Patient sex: F
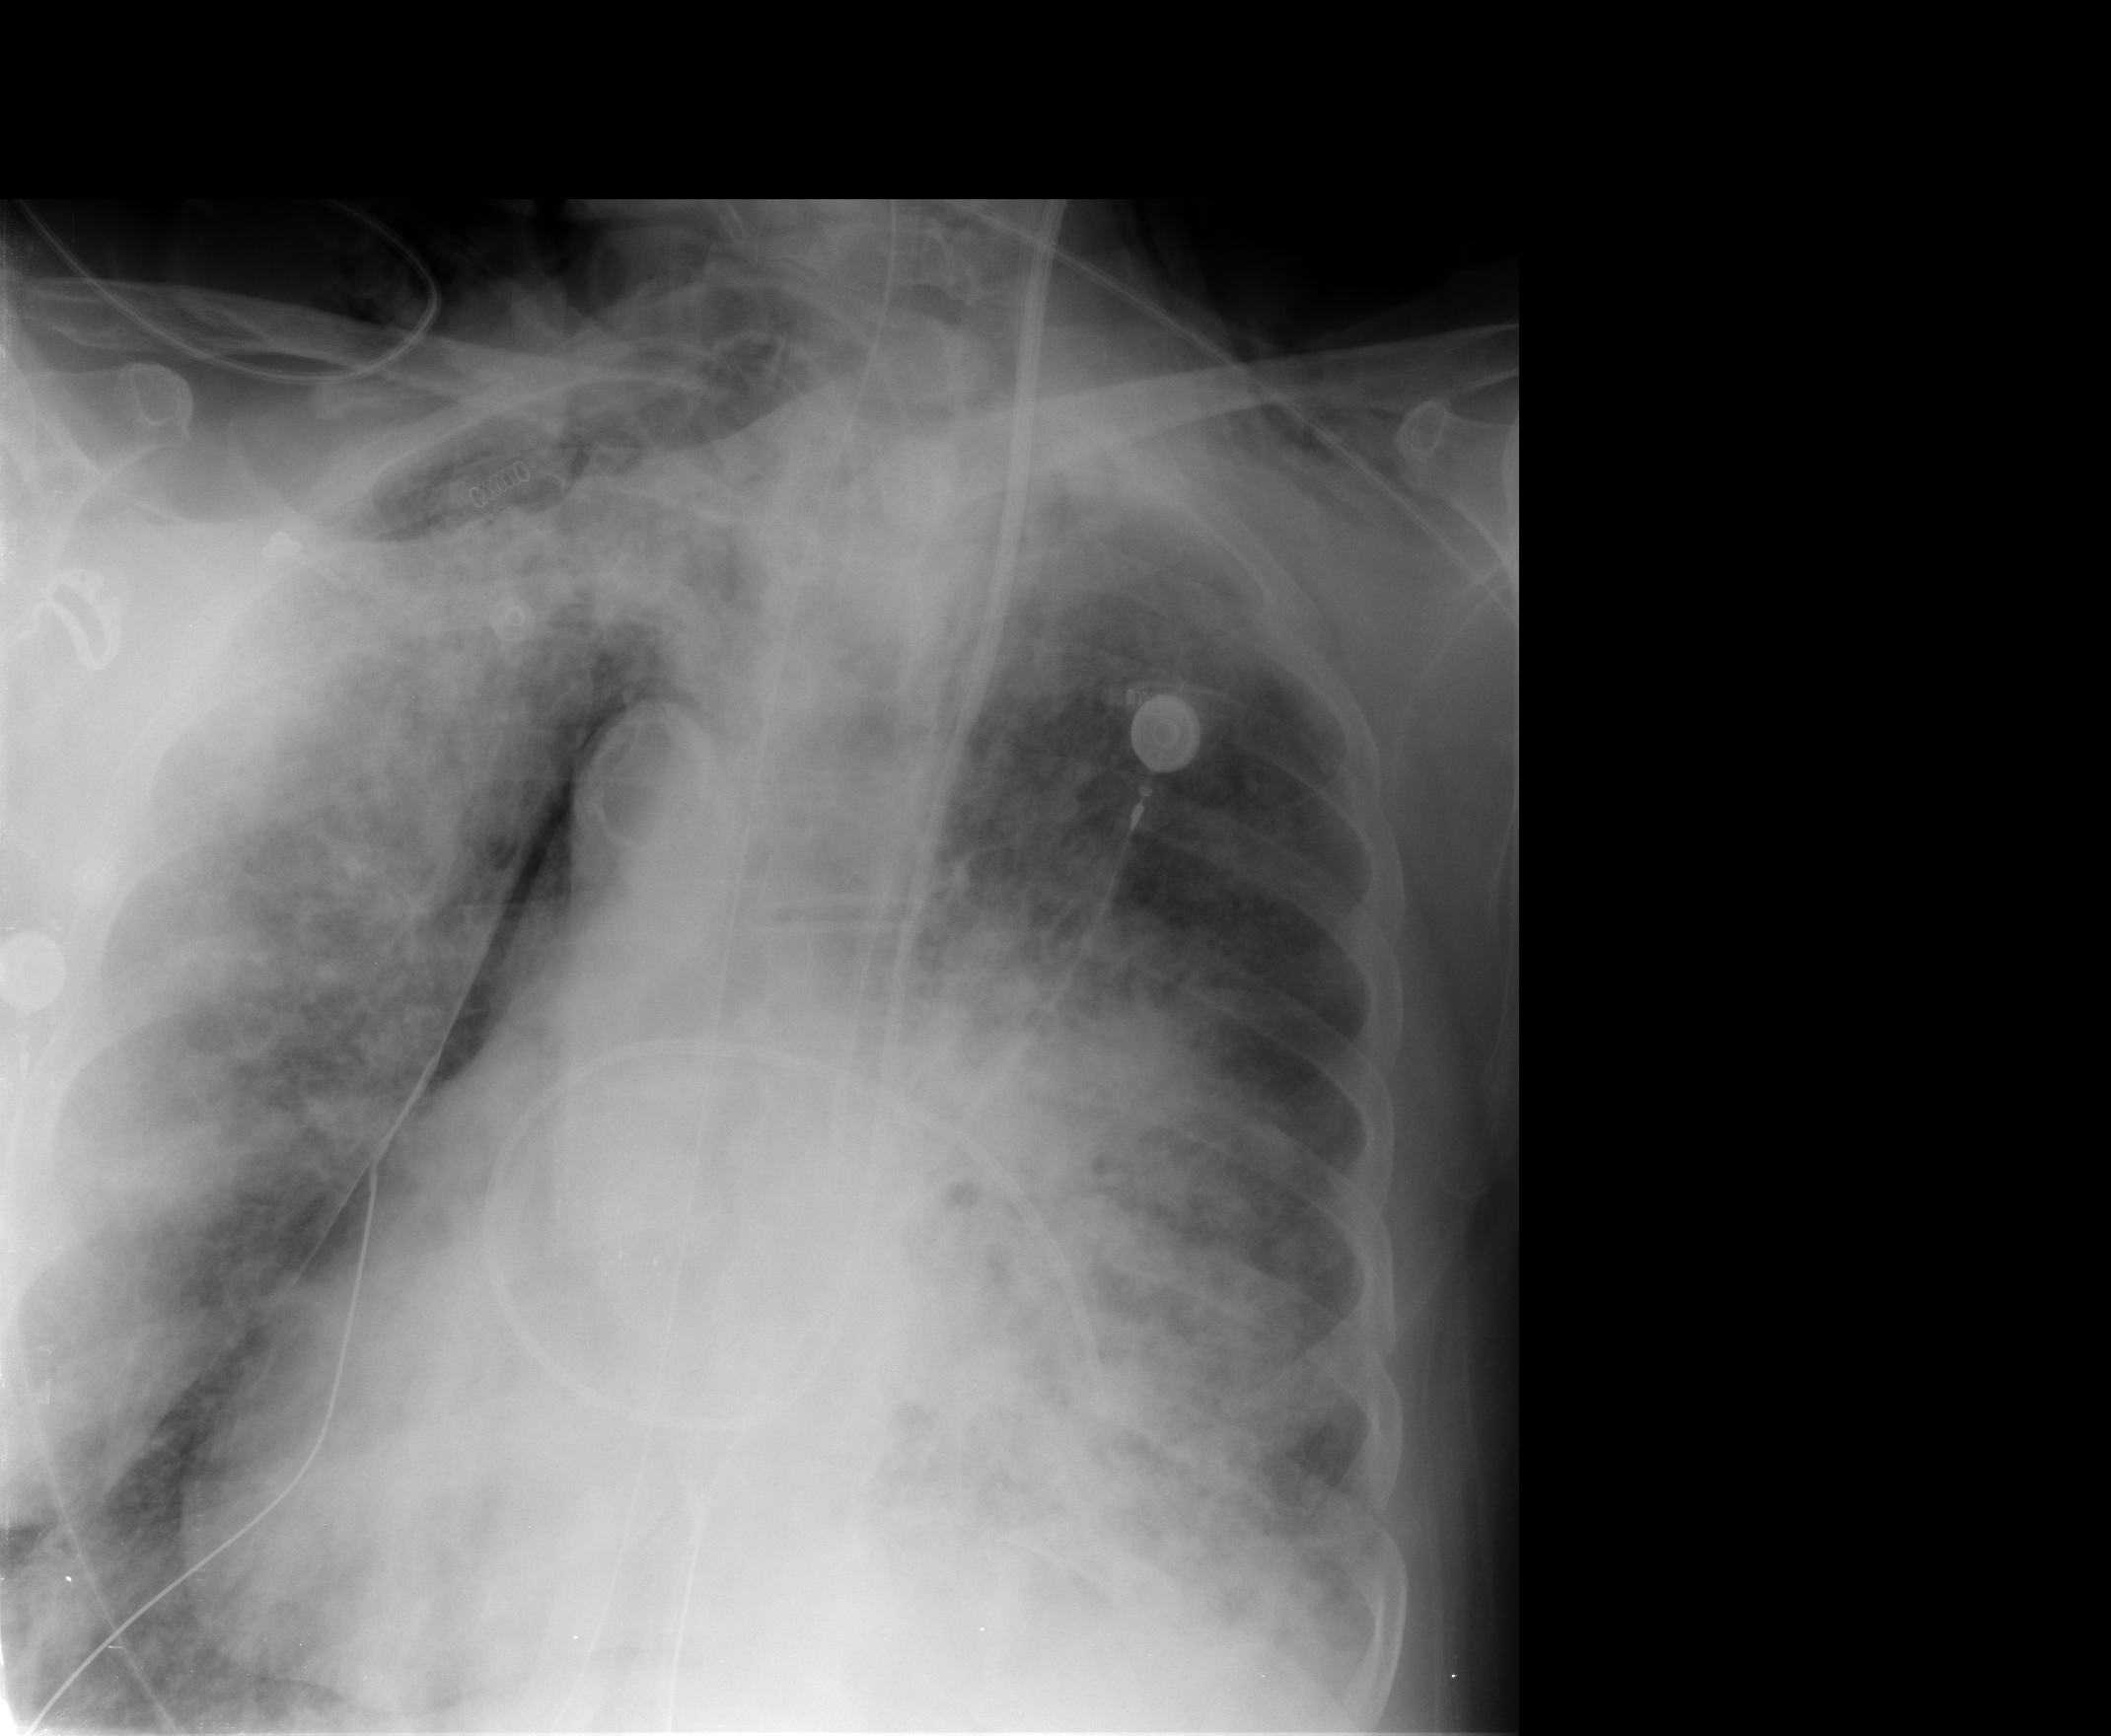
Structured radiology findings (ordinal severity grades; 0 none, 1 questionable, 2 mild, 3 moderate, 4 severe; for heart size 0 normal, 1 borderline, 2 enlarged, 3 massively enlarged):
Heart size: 0
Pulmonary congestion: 3
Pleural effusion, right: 2
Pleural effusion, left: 0
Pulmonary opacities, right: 3
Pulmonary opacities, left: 3
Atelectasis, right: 3
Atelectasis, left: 3